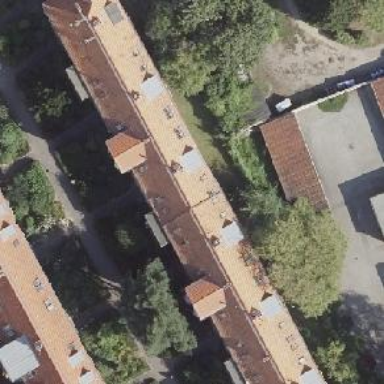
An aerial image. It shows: Apartments building with gable roof oriented across.